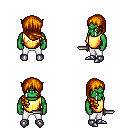
a pixel art fantasy rpg character, male body template, orc, green skin, gold chest armor, white pants, dark blonde right-swept hairstyle, metal boots, dagger, four views (front, back, left, right), 2x2 character sprite sheet, small pixel art, hard edges, no anti-aliasing